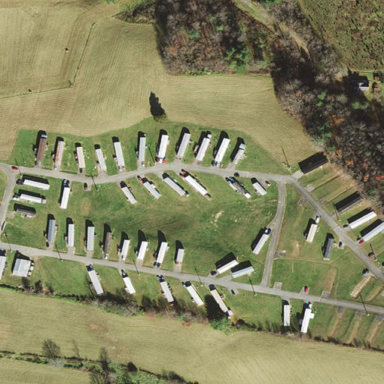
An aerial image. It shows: Residential area designated as trailer park.